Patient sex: F
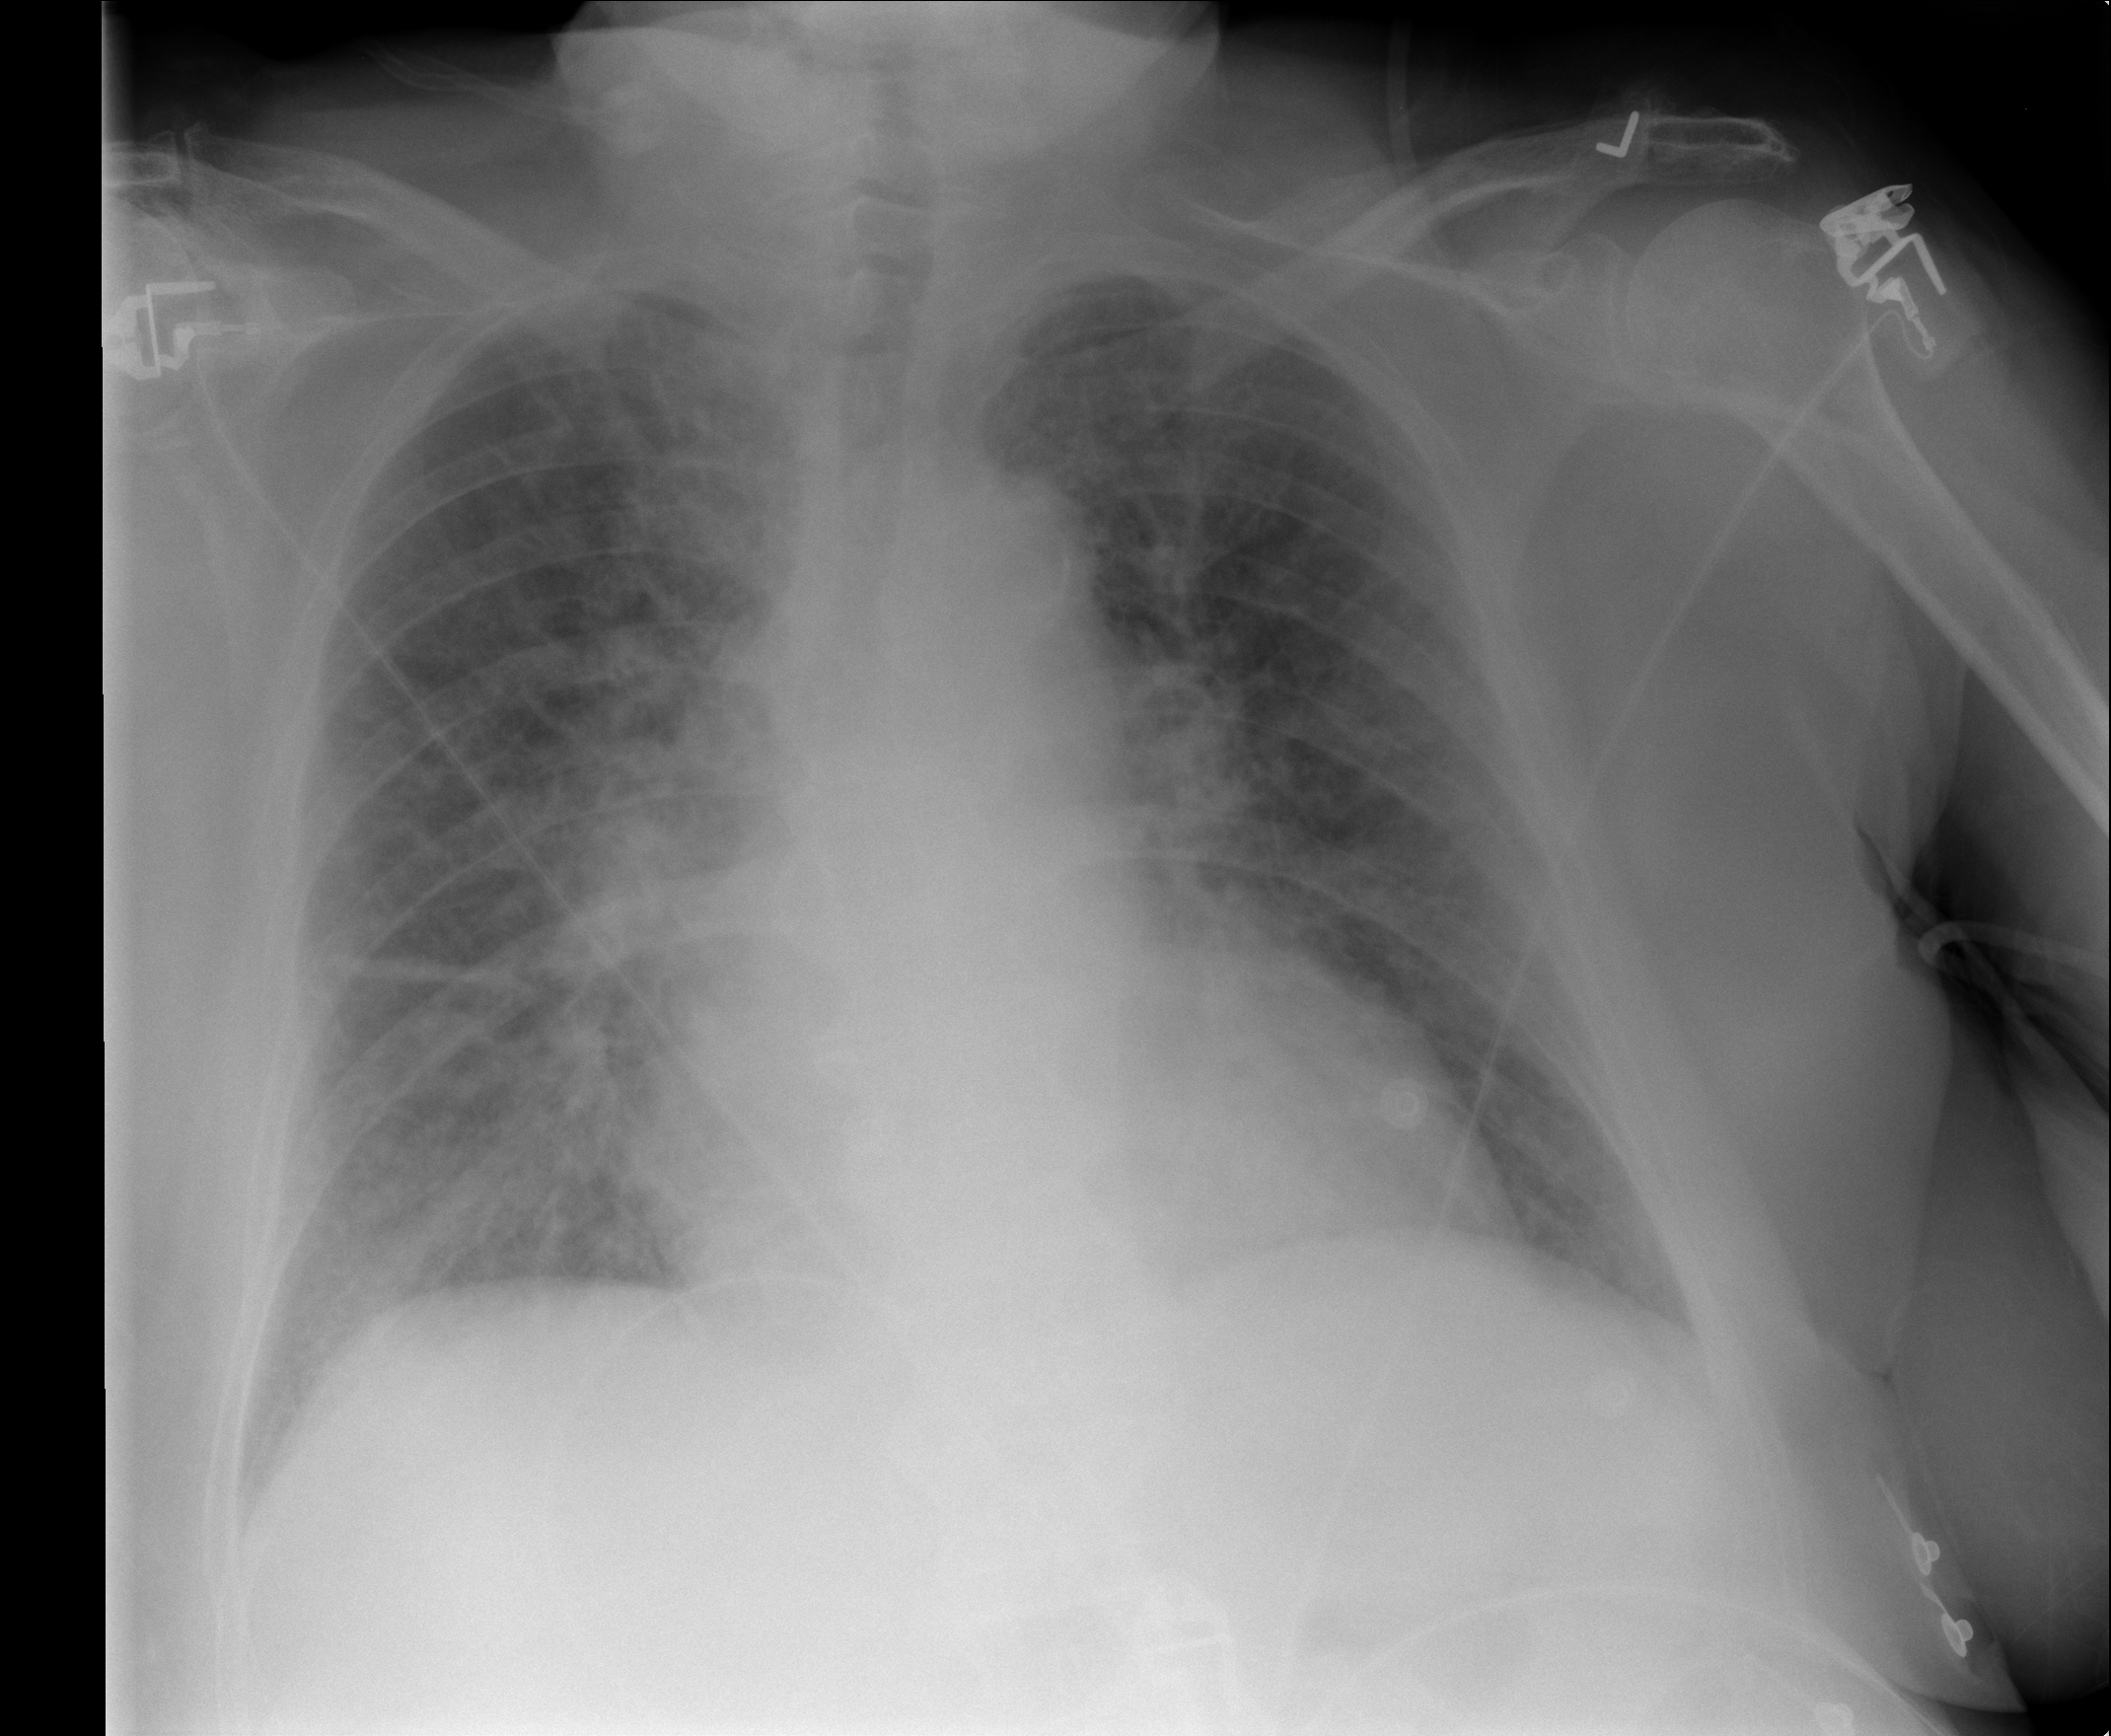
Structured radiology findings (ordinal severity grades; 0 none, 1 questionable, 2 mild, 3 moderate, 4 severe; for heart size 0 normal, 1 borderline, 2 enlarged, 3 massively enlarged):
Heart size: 2
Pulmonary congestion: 3
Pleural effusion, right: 0
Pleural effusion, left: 0
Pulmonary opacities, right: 2
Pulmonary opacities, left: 2
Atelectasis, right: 2
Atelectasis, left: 0